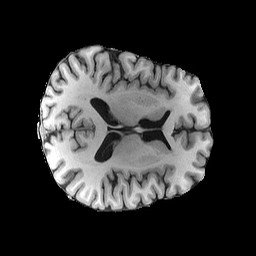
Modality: T1w
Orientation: axial